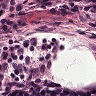
Metastatic tissue present: no